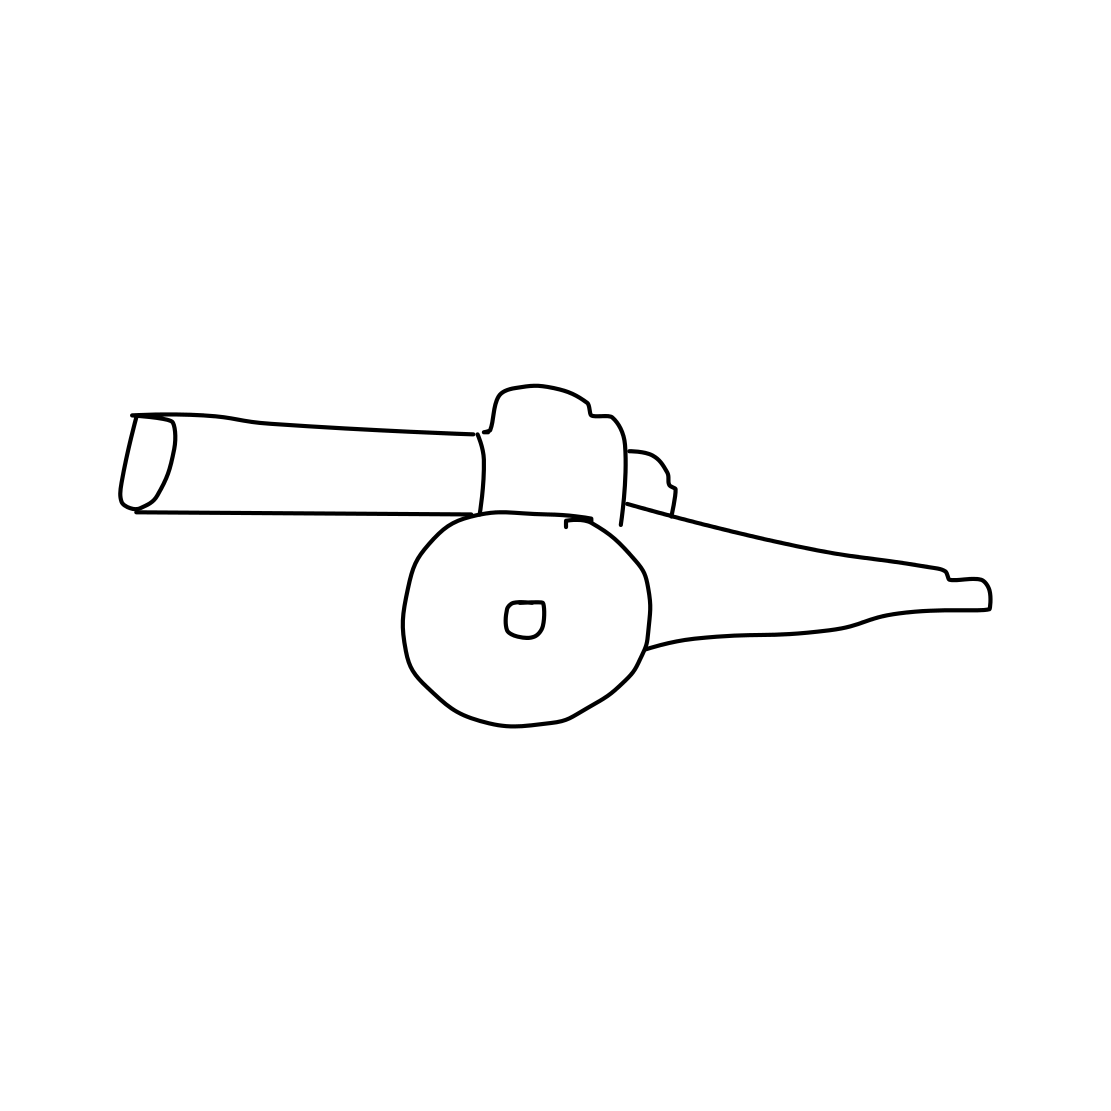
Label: cannon